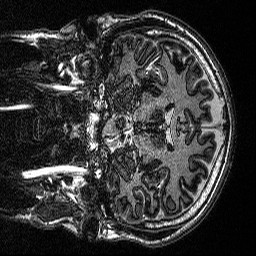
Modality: MP2RAGE
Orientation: coronal
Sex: male
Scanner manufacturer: siemens
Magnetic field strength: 3 T
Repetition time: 5 s
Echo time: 0.00292 s